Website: slack
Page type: stored-credit-cards
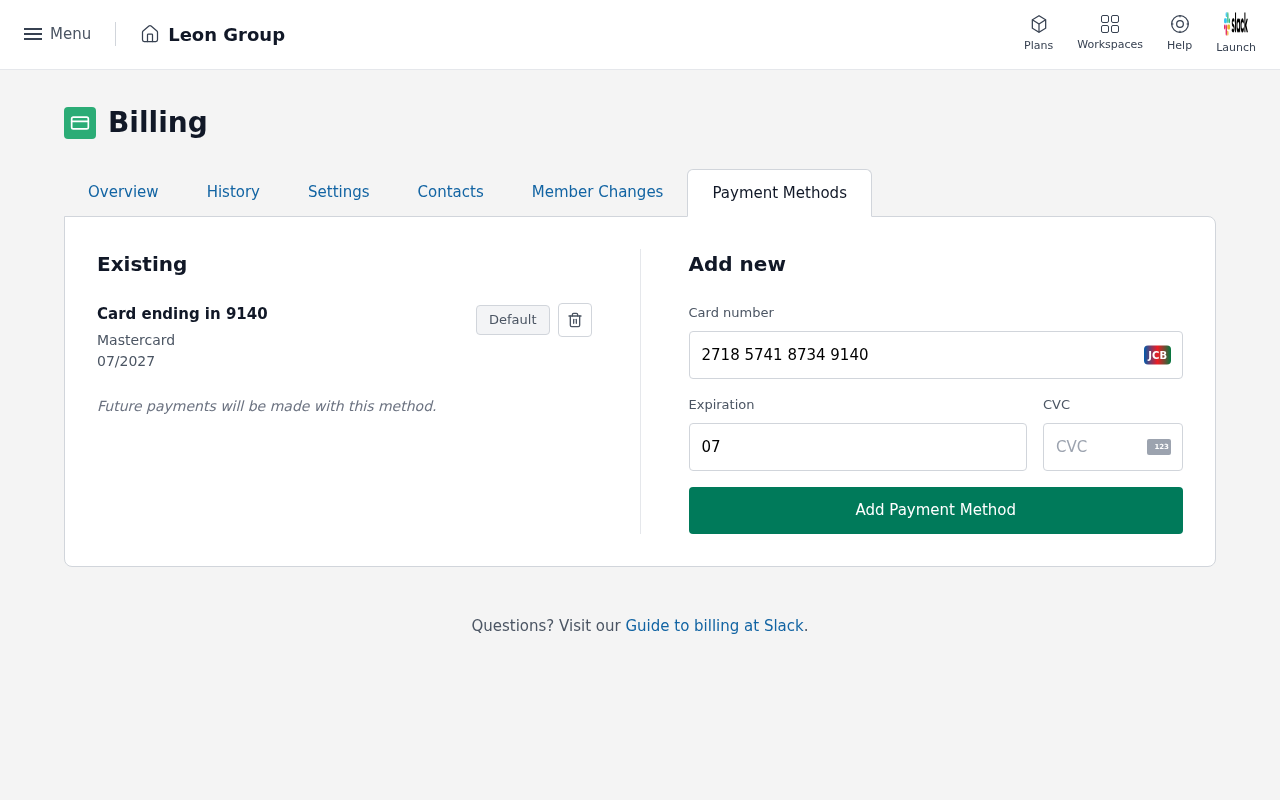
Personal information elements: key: PII_CARD_CVV
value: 453
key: PII_CARD_EXPIRY
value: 07/2027
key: PII_CARD_EXPIRY
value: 07/27
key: PII_CARD_LAST4
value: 9140
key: PII_CARD_NUMBER
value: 2718 5741 8734 9140
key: PII_CARD_TYPE
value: Mastercard
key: PII_COMPANY
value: Leon Group